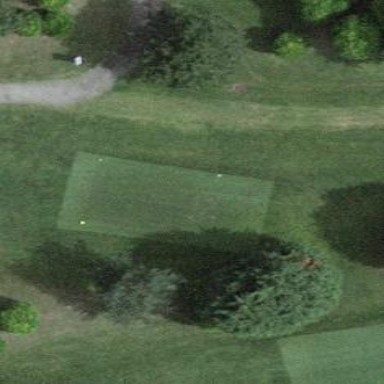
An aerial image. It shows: Golf tee on grassy land.